Question: try to create HotKeys for my forms
code
'''
private void FormMain_KeyPress(object sender, KeyPressEventArgs e)
{
if (e.KeyChar == (char)Keys.Enter)
{
MessageBox.Show("e");
}
}
'''
works for one key, but if I whant to use combination of keys like CTRL+N, try to use 'if (e.KeyChar == (char)Keys.Enter && e.KeyChar == (char)Keys.N)' - but it's not working. I'm I right - using such code for keys combination?

This code capture only first pressed key, but not combination - so if I press CTRL + Enter - code capture CTRL but not Enter Key - try to create additional 'if' but - result the same...
---
Change event from 'KeyPress' to 'KeyDown' - now it's work
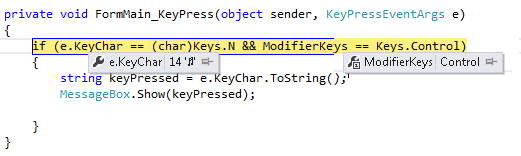
Answer: For other combinations of 'Control' and another letter, there is an interesting thing that, the 'e.KeyChar' will have different code. For example, normally 'e.KeyChar = 'a'' will have code of '97', but when pressing 'Control' before pressing 'a' (or 'A'), the actual code is '1'. So we have this code to deal with other combinations:
'''
private void FormMain_KeyPress(object sender, KeyPressEventArgs e)
{
//Pressing Control + N
if(e.KeyChar == 'n'-96) MessageBox.Show("e");
//Using this way won't help us differentiate the Enter key (10) and the J letter
}
'''
You can also use 'KeyDown' event for this purpose. (In fact, 'KeyDown' is more suitable). Because it supports the 'KeyData' which contains the combination info of modifier keys and another literal key:
'''
private void FormMain_KeyDown(object sender, KeyEventArgs e){
//Pressing Control + N
if(e.KeyData == (Keys.Control | Keys.N)) MessageBox.Show("e");
}
'''